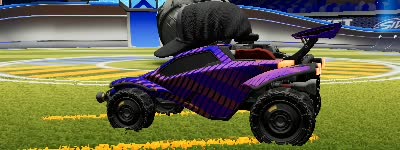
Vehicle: octane